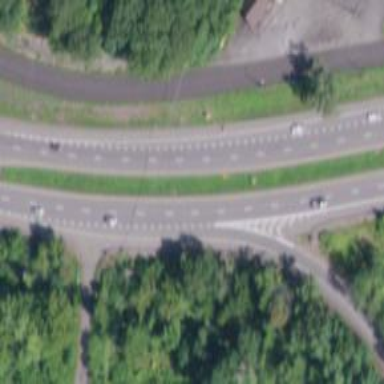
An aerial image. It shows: Motorway junction.